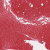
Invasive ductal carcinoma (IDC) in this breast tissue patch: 0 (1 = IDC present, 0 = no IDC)